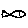
Label: fish